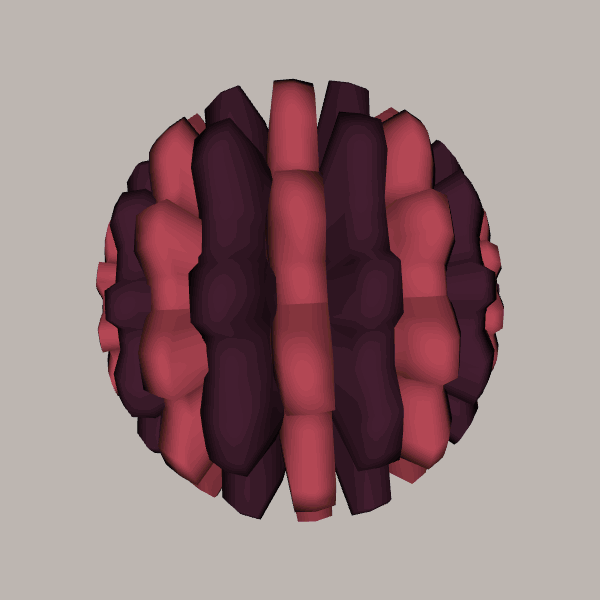
Background: light